Question: I'm wanting to recreate this graph

'''
<div class="discrete" data-value="1,0,1,0,0,1,0,0,1,1,1,1,1,0,1,0,1,1,1,1"></div>
'''
For each '1' I want to make a top half line, and '0' the opposite.
'''
function discreteChart(self, dataset) {
var w = parseInt(d3.select(self).style("width")),
h = parseInt(d3.select(self).style("height")),
svg = d3.select(self)
.append("svg")
.attr("width", w)
.attr("height", h),
yScale = d3.scale
.linear()
.domain([0, d3.max(dataset)])
.range([0, h]);
svg.selectAll("rect")
.data(dataset)
.enter()
.append("rect")
.attr('fill', '#363636')
.attr('rx', '1')
.attr('ry', '1')
.attr("x", function(d, i) {
return i * 3;
})
.attr("y", function(d) {
return h - yScale(d) / 1;
})
.attr("width", 1) // width of bar
.attr("height", function(d) {
return yScale(d);
});
}
'''
My problem is I'm not entirely sure how to do this. I have the rectangles made but I can't place them into position.
<URL>
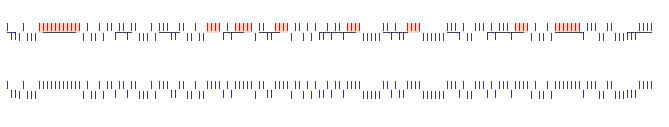
Answer: You can make line instead of rectangle as pointed by Anko.
Here is how you can make a line:
'''
svg.selectAll("line")
.data(dataset)
.enter()
.append("line")
.attr('stroke', '#363636')
.attr('x1', function(d, i) {
return (i + 1) * 10;//xposition of line
})
.attr('x2', function(d, i) {
return (i + 1) * 10;
})
.attr('y1', function(d, i) {
return 10;//starting point of line
})
.attr('y2', function(d, i) {
if (d) {
return 0; //if 0 then line should be below
} else {
return 20;//if non 0 then line should be above
}
})
'''
working example <URL>
Hope this helps!